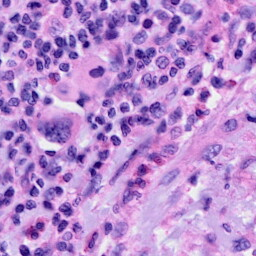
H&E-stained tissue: Cervix